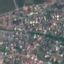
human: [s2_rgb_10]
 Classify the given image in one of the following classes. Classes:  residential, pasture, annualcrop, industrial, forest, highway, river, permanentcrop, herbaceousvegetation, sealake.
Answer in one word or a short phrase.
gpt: Residential